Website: home-depot
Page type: review-order
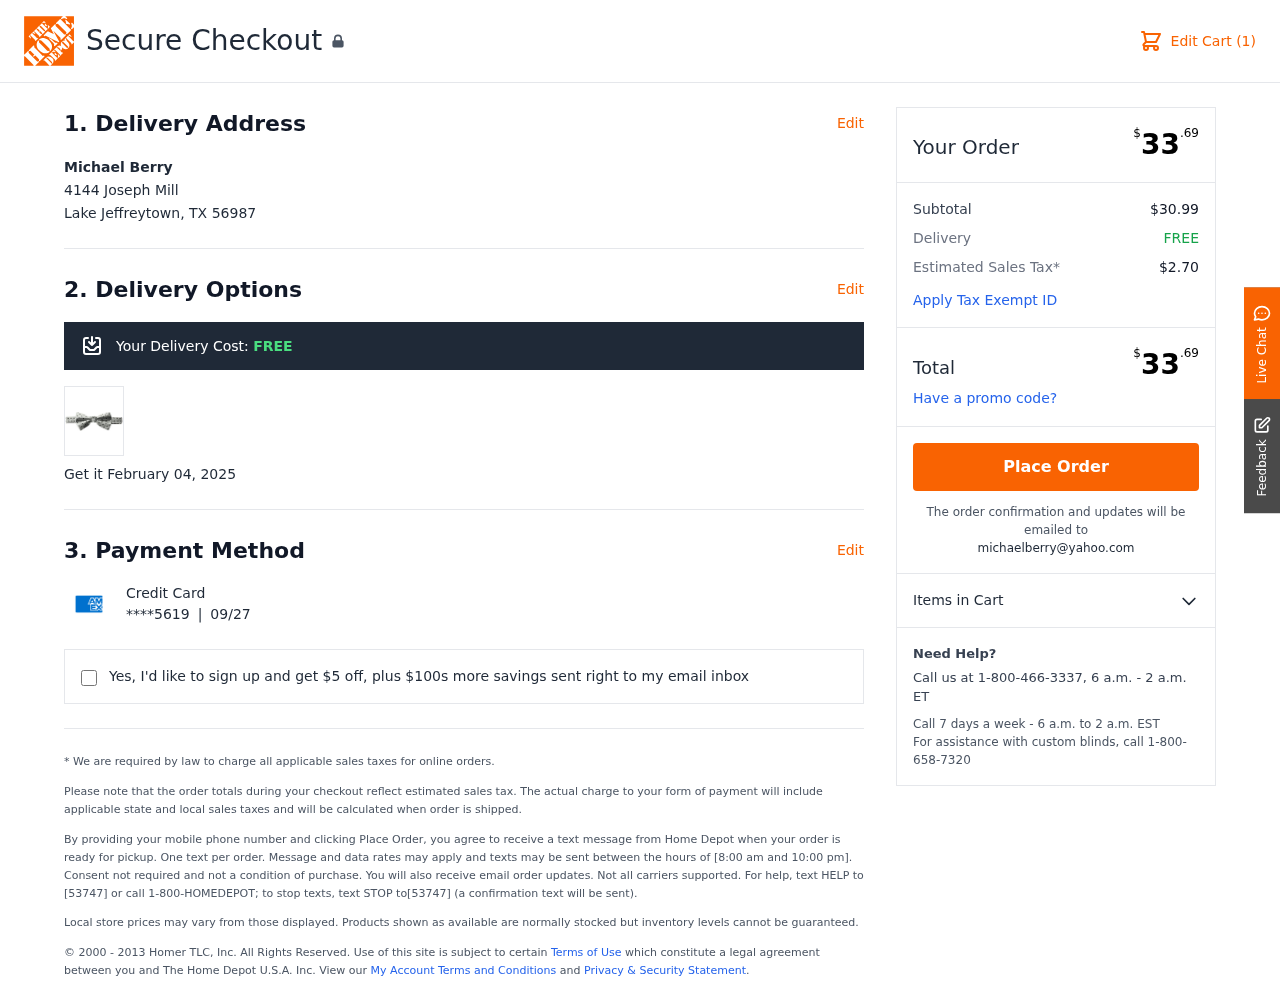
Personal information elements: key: PII_CARD_EXPIRY
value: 09/27
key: PII_CARD_LAST4
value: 5619
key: PII_CITY_STATE_ZIP
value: Lake Jeffreytown, TX 56987
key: PII_EMAIL
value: michaelberry@yahoo.com
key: PII_FULLNAME
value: Michael Berry
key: PII_STREET
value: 4144 Joseph Mill
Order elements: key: ORDER_NUM_ITEMS
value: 1
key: ORDER_SHIPPING_COST
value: FREE
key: ORDER_DELIVERY_DATE
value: February 04, 2025
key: ORDER_TOTAL
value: $33.69
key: ORDER_SUBTOTAL
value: $30.99
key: ORDER_TAX
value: $2.70